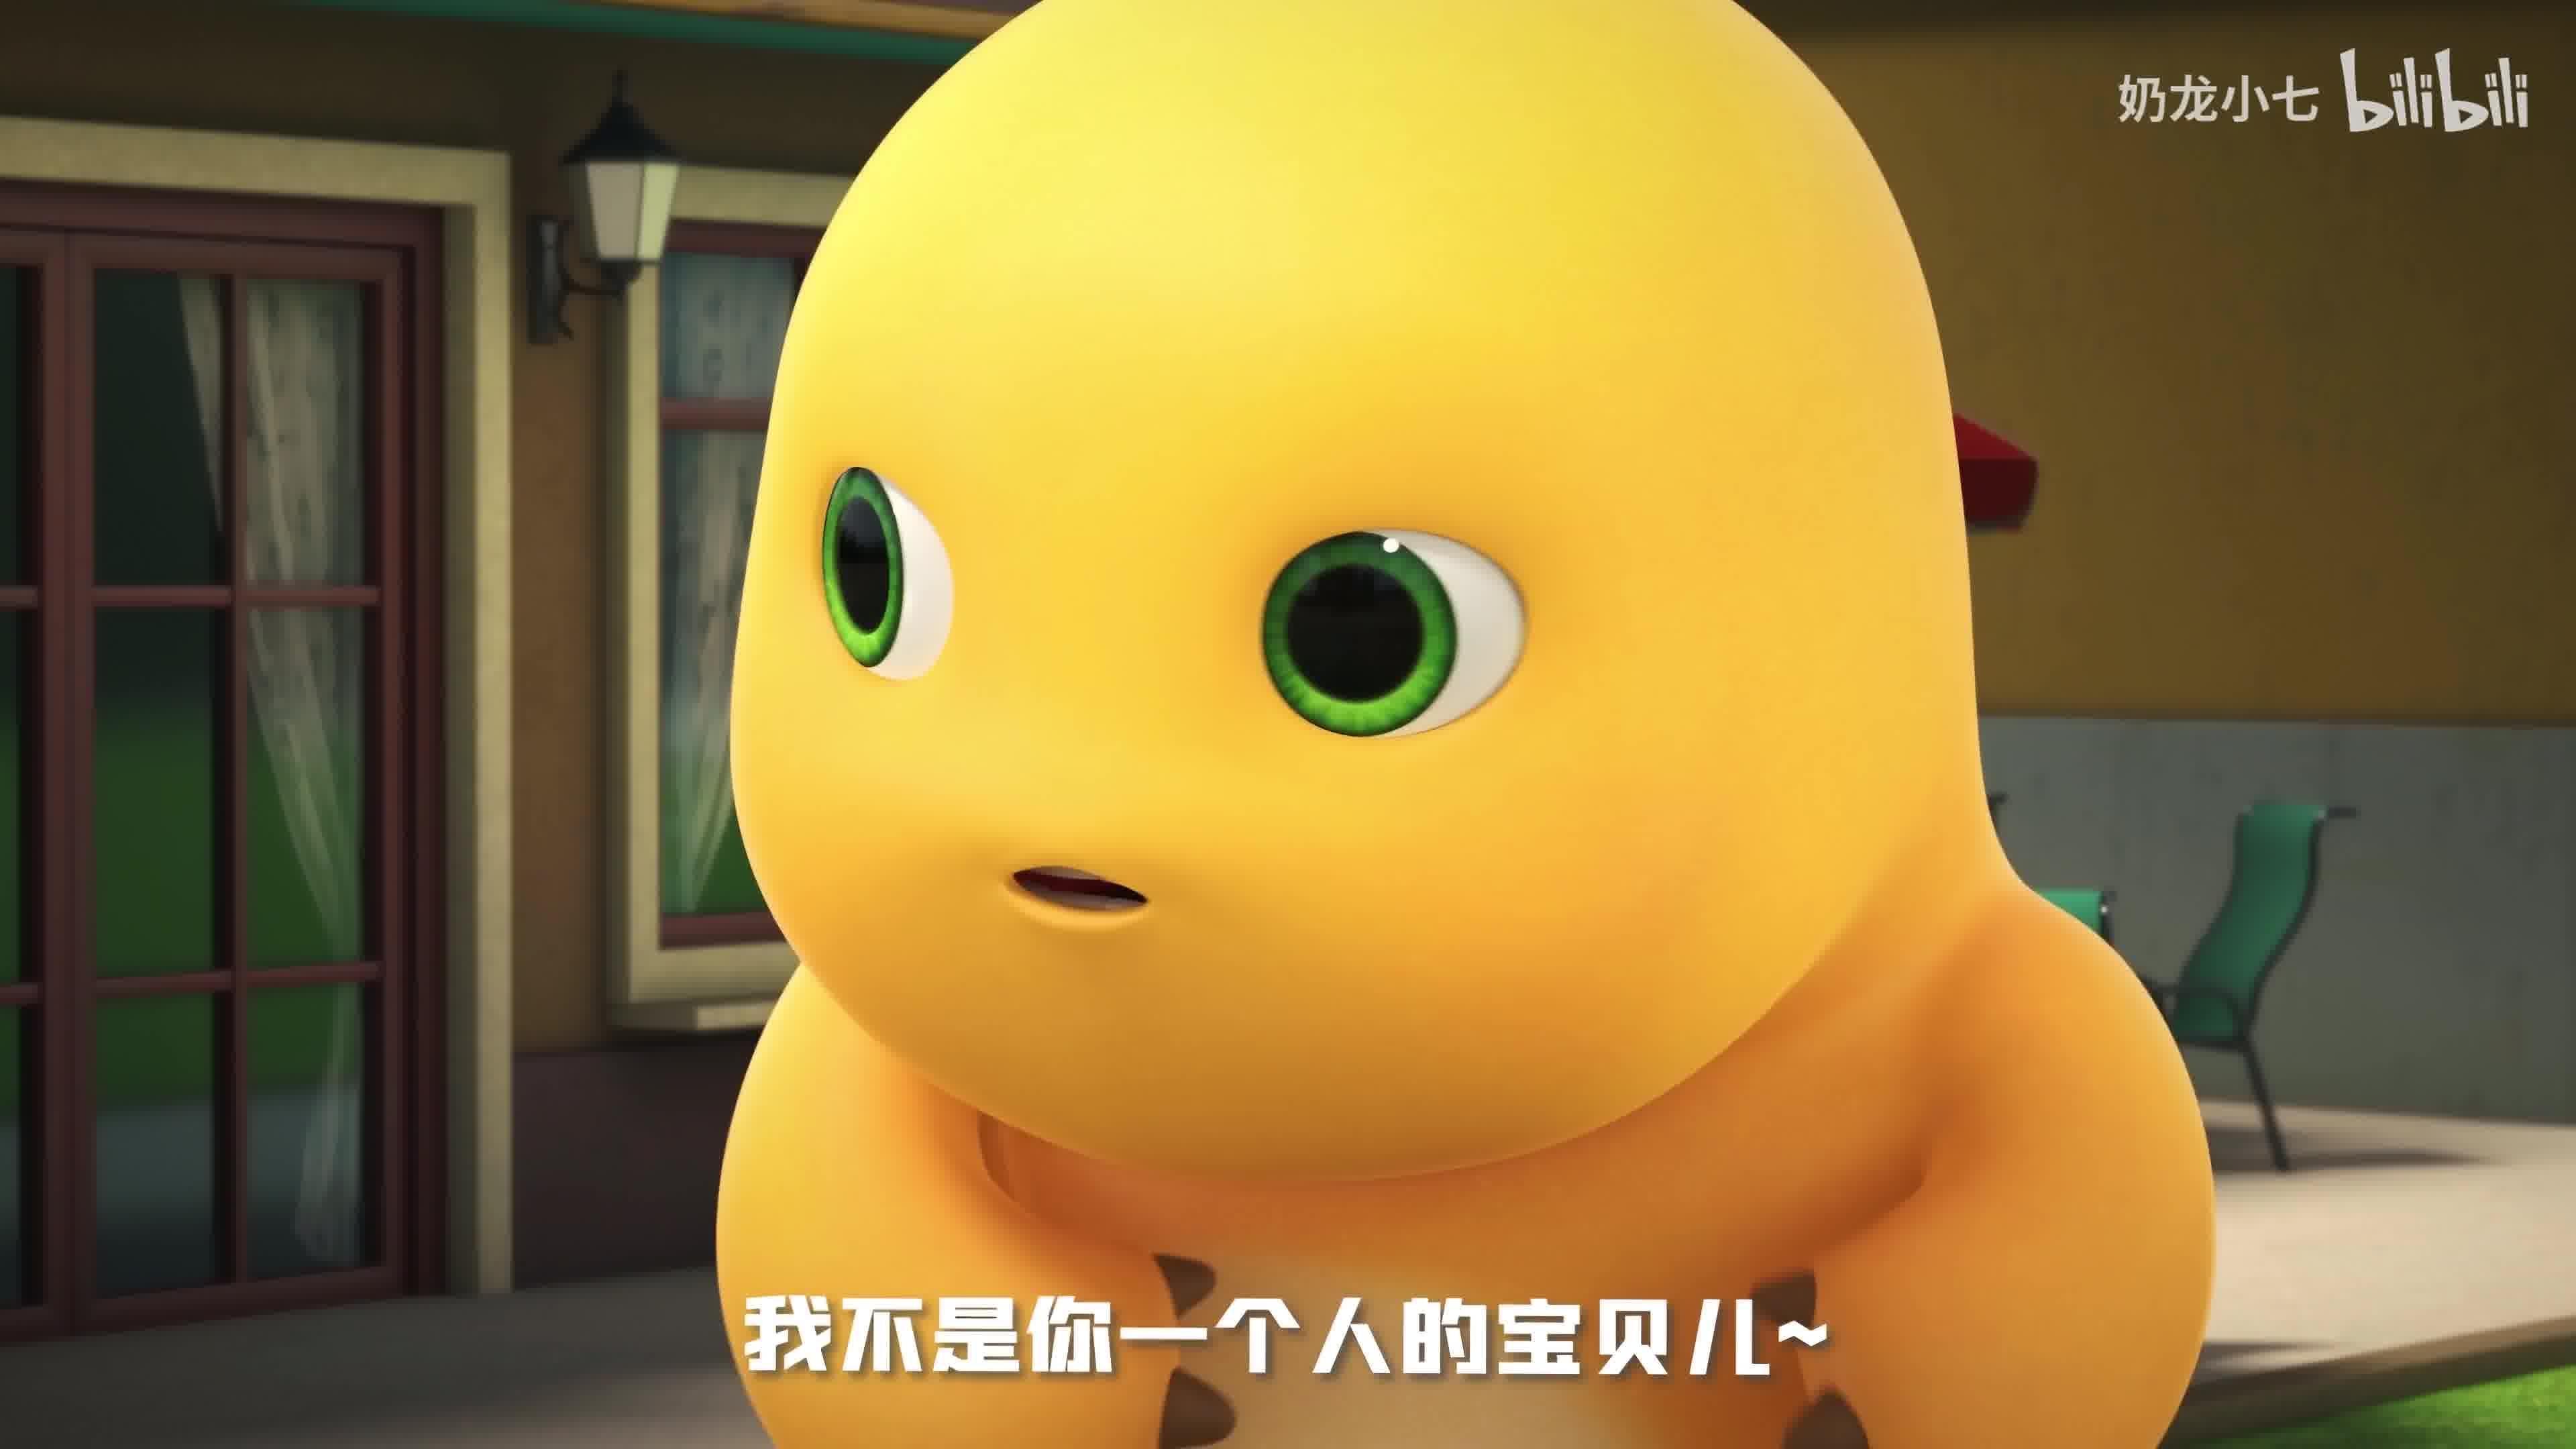
Label: nailong